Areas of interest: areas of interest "Jianghao Building Materials Home Plaza Area A"
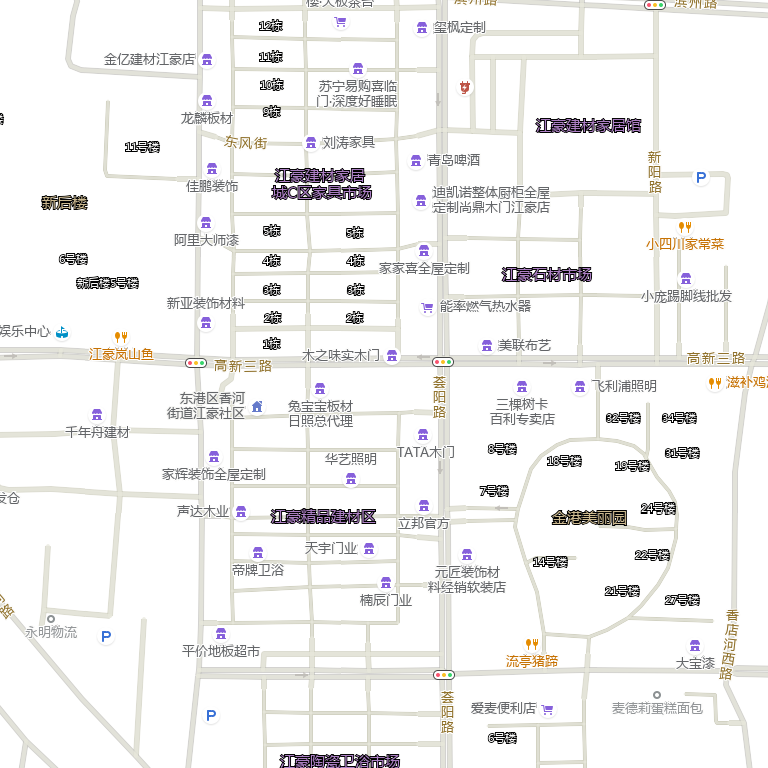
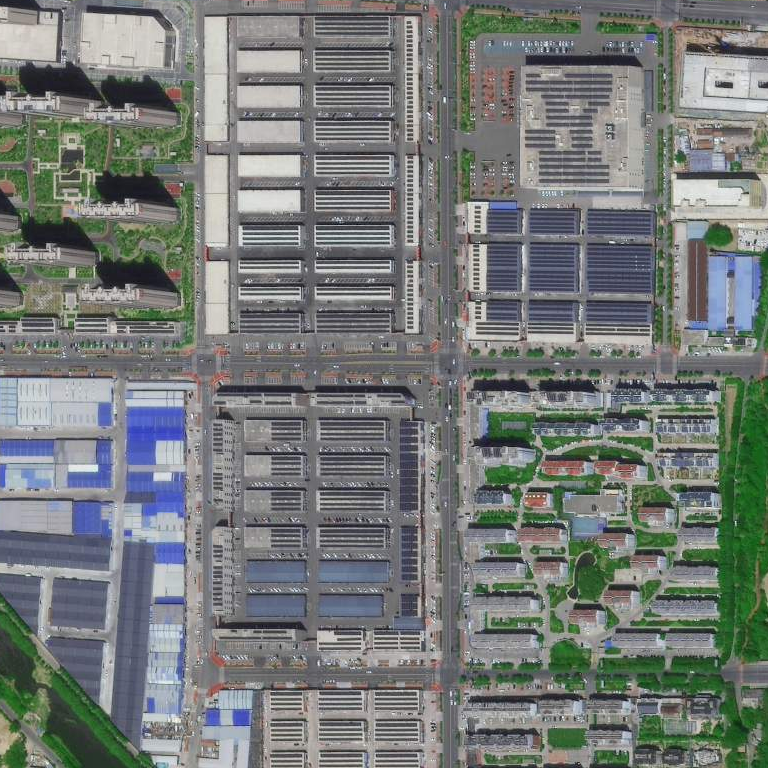